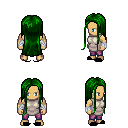
a pixel art fantasy rpg character, male body template, human, tanned skin, white tunic, magenta pants, green extra-long hairstyle, white cloth bandages, black slippers, four views (front, back, left, right), 2x2 character sprite sheet, small pixel art, hard edges, no anti-aliasing